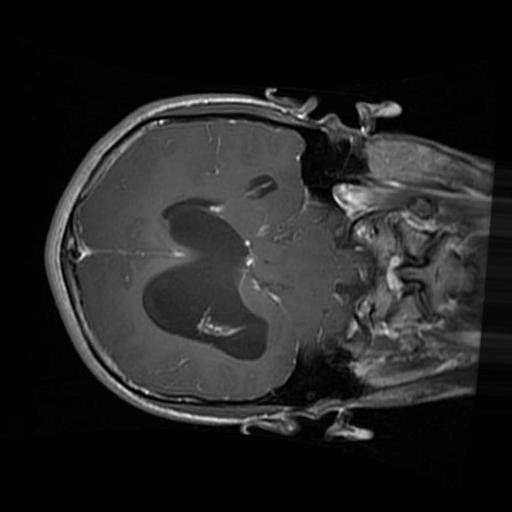
Label: brain_glioma